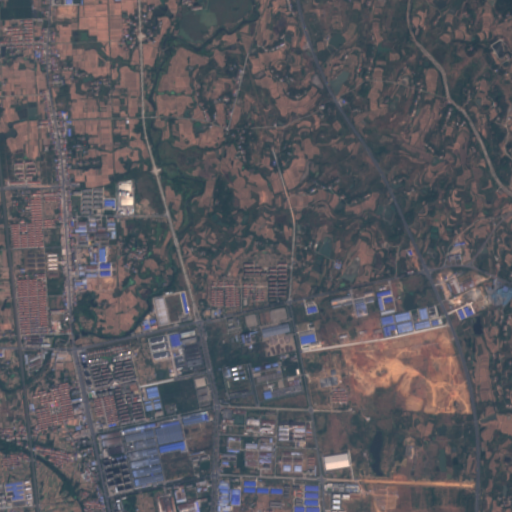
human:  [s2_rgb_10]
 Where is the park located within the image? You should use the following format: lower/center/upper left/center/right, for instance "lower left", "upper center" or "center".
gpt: The park is located in the center left of the image.
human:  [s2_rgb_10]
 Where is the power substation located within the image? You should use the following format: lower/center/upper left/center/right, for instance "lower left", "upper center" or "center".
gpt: The power substation is located in the lower center of the image.
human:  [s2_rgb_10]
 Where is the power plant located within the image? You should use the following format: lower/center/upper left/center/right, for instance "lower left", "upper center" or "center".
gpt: There is no power plant in the image.